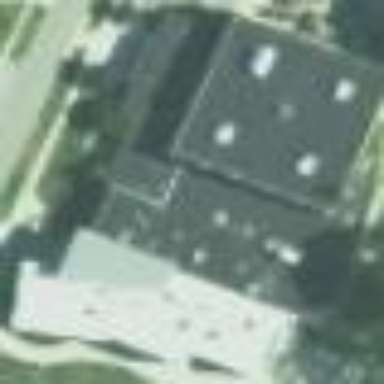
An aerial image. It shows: Sports center building.